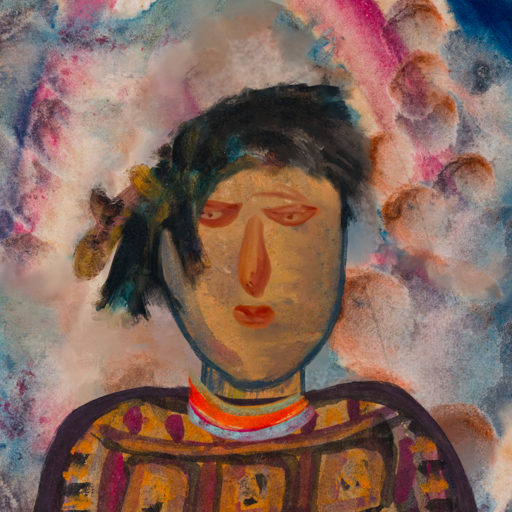
Background: Rupkatha, Head And Neck Front: In_The_Sun, Face Front: Pious_Lady, Bust: Doll, Hair Front: Pipe, Head Accessory: Blank, Second Necklace: Blank, Necklace: Sisters, Baby: Blank